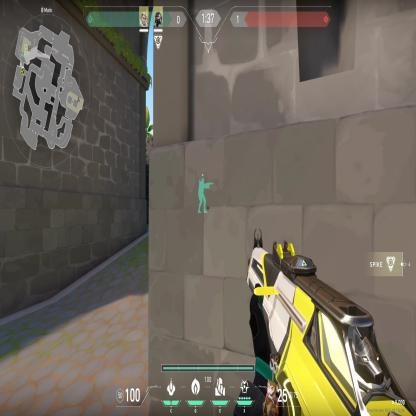
Label: teammate